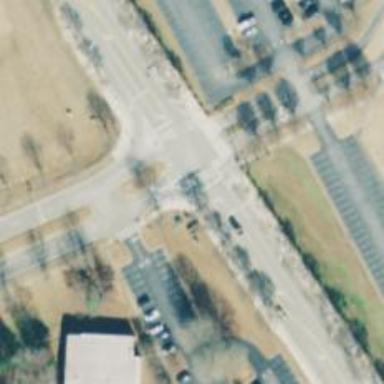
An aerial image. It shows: Asphalt road with secondary link designation.